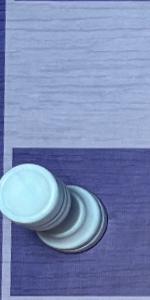
Label: Rook_White